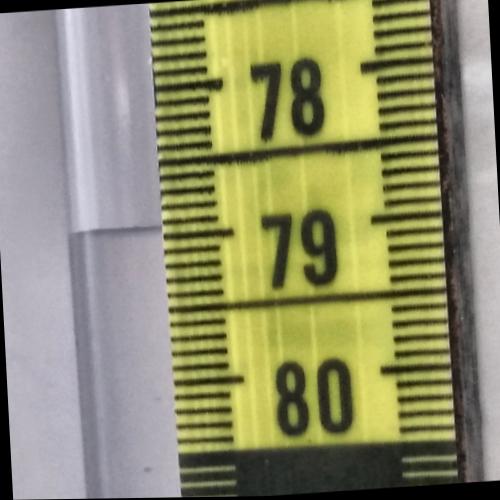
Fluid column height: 78.9 cm